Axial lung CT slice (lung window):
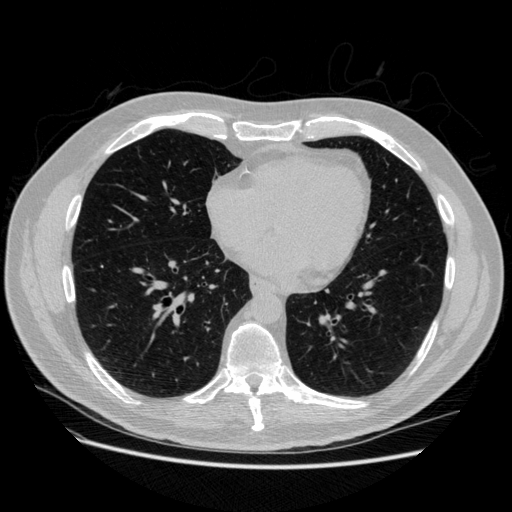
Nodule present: no